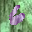
Label: 6